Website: home-depot
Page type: delivery-shipping
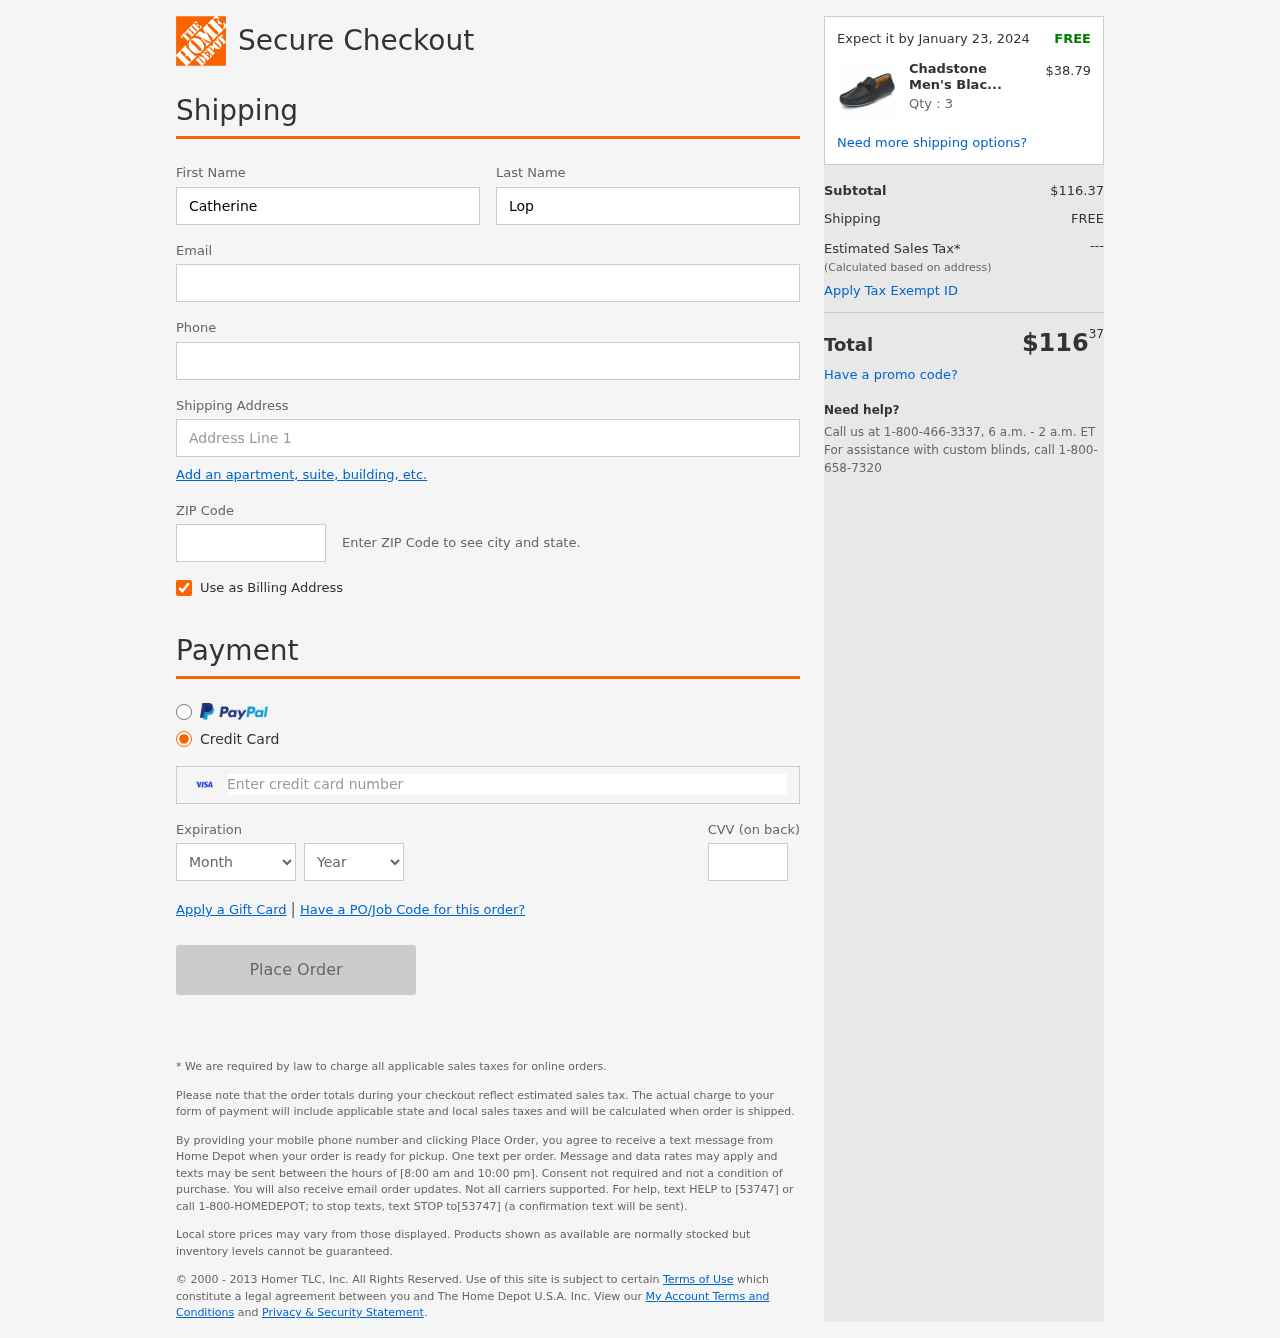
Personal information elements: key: PII_CARD_CVV
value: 823
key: PII_CARD_EXPIRY_MONTH
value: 07
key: PII_CARD_EXPIRY_YEAR
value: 29
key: PII_CARD_NUMBER
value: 4614 7417 0707 9975
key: PII_EMAIL
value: catherine.lopez@yahoo.com
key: PII_FIRSTNAME
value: Catherine
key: PII_LASTNAME
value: Lopez
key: PII_PHONE
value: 3965578578
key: PII_POSTCODE
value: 06318
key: PII_STREET
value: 90080 Olivia Mount Suite 813
Product elements: key: PRODUCT1_NAME
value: Chadstone Men's Black Loafers-10 UK (44 EU) (CH 110)
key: PRODUCT1_PRICE
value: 38.79
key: PRODUCT1_QUANTITY
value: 3
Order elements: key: ORDER_DELIVERY_DATE
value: Expect it by January 23, 2024
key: ORDER_SUBTOTAL
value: $116.37
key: ORDER_SHIPPING_COST
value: FREE
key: ORDER_TOTAL
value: $11637